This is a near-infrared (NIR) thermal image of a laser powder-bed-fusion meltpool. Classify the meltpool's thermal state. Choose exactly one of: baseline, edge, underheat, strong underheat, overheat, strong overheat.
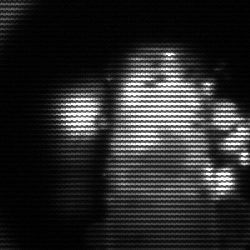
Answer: strong underheat